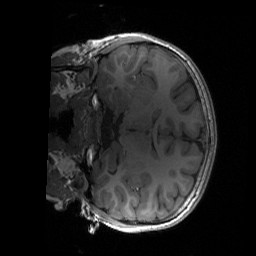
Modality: T1w
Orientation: coronal
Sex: male
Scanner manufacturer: siemens
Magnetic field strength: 3 T
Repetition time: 1.9 s
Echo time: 0.00243 s